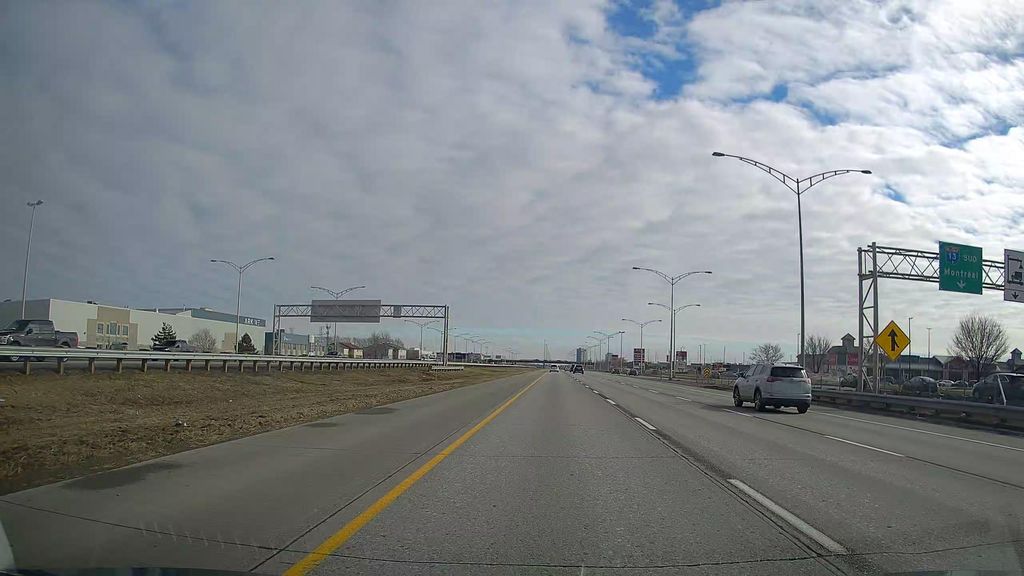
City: montreal